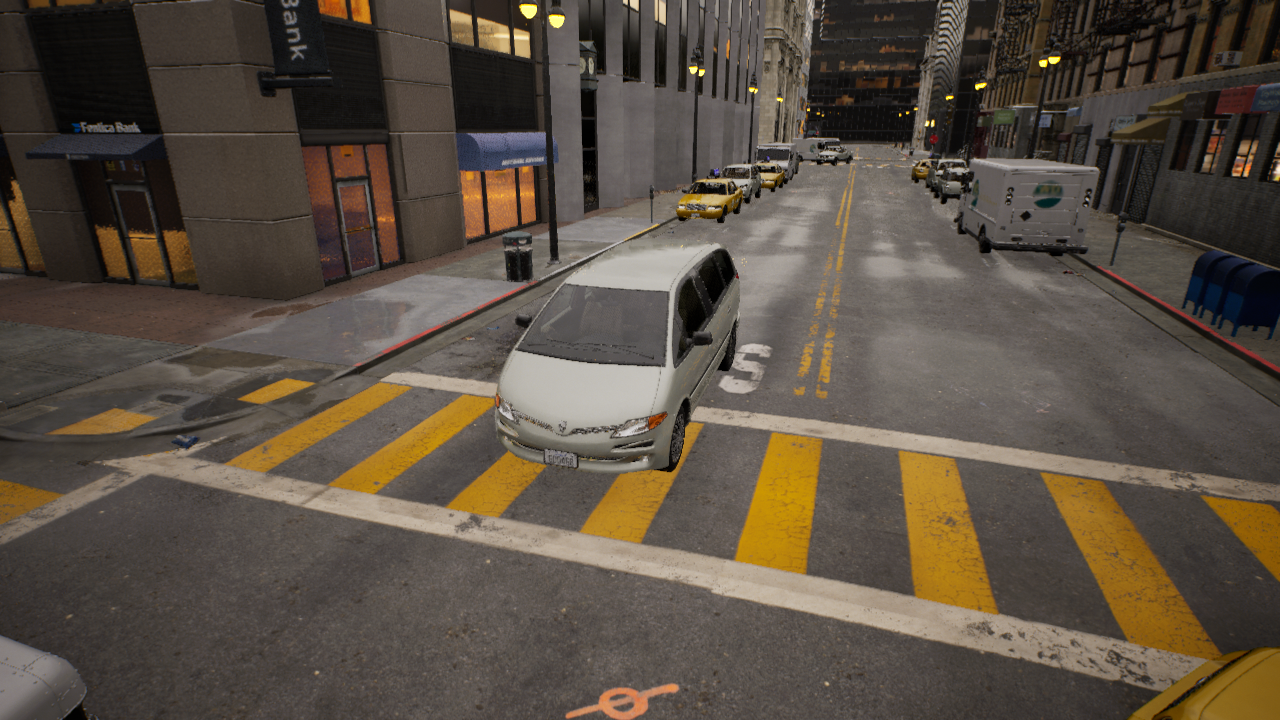
Venue: residential
Lighting: golden hour
Vehicle rig: minivan